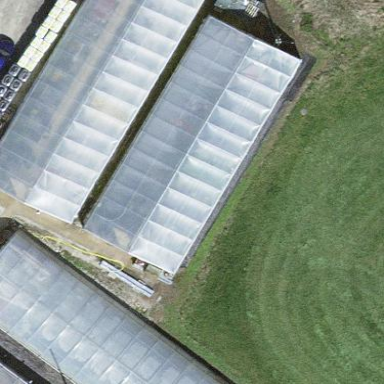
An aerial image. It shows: Greenhouse.